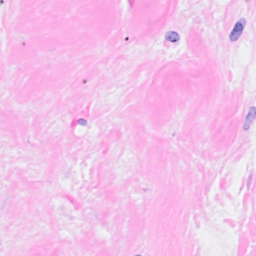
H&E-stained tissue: Breast